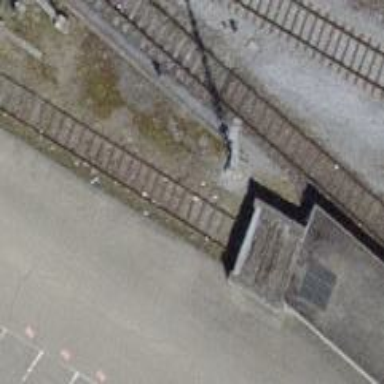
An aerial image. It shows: Railway buffer stop.